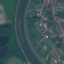
Land use / land cover class: River